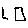
Label: square